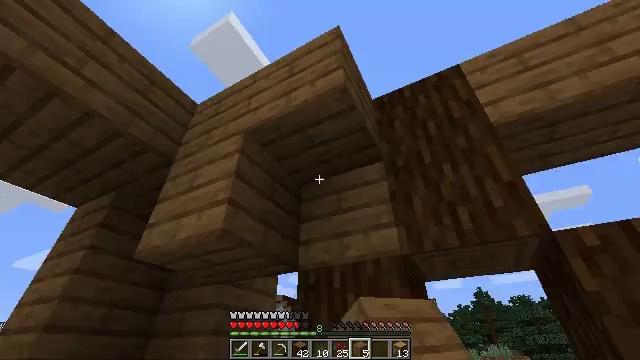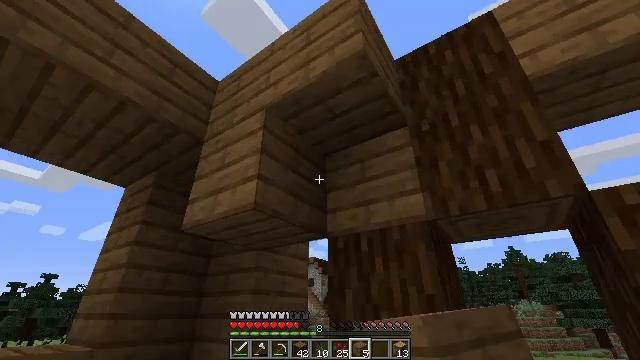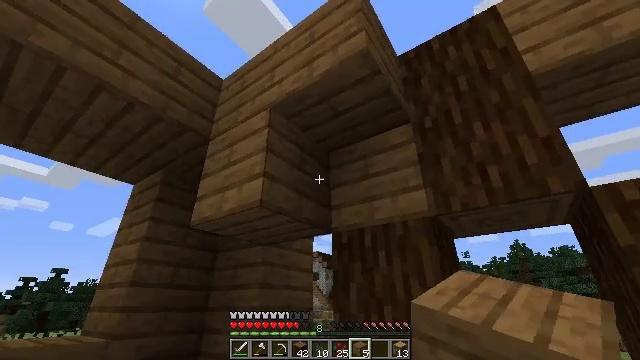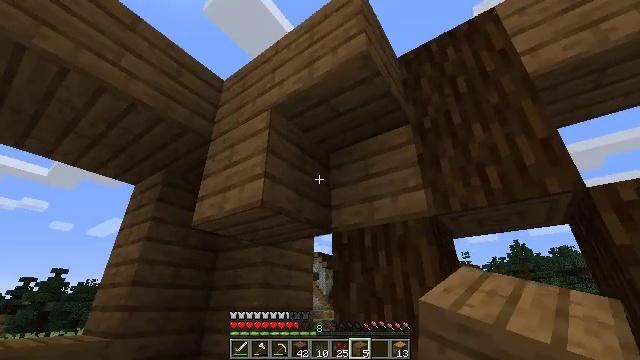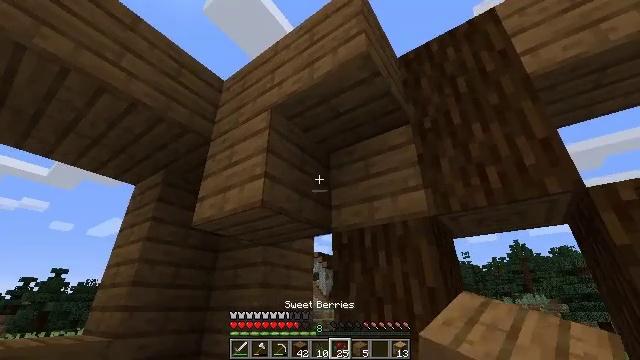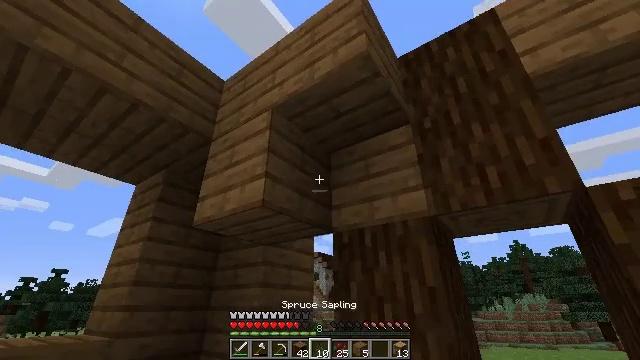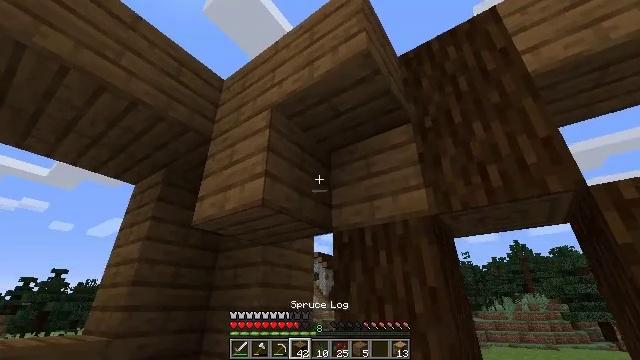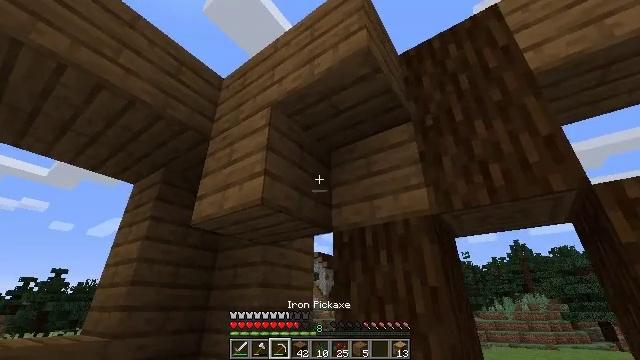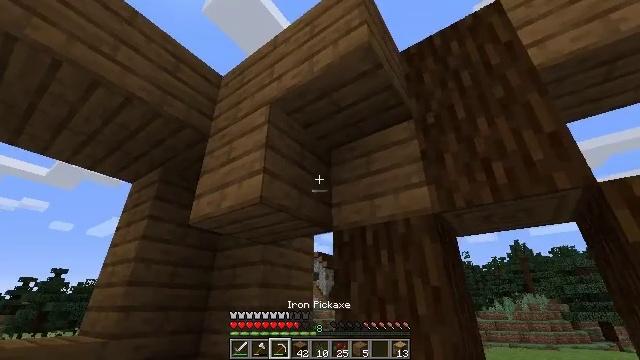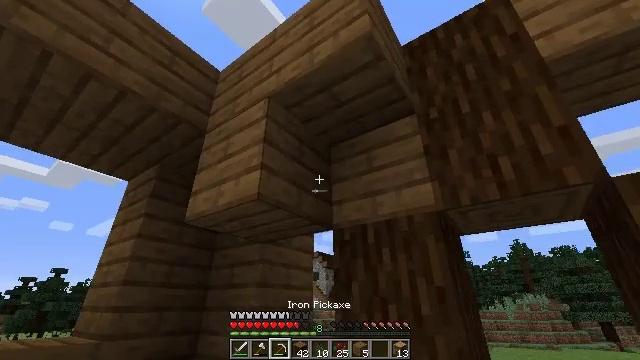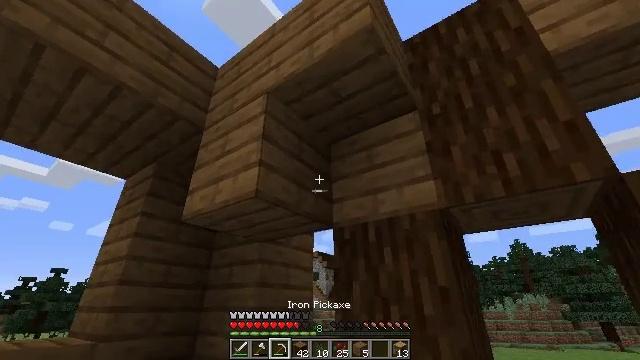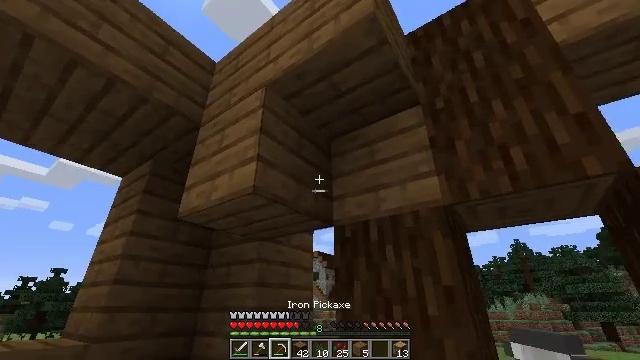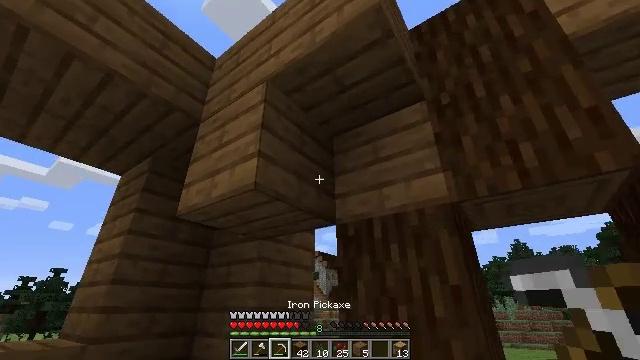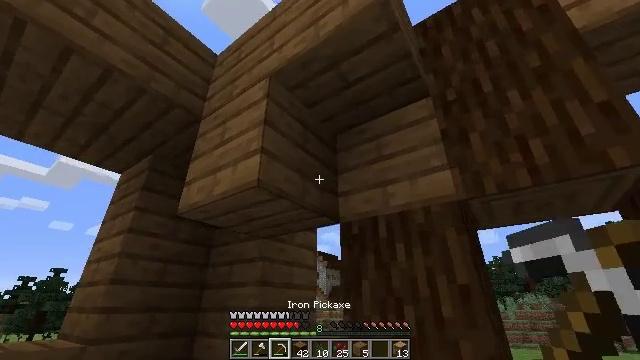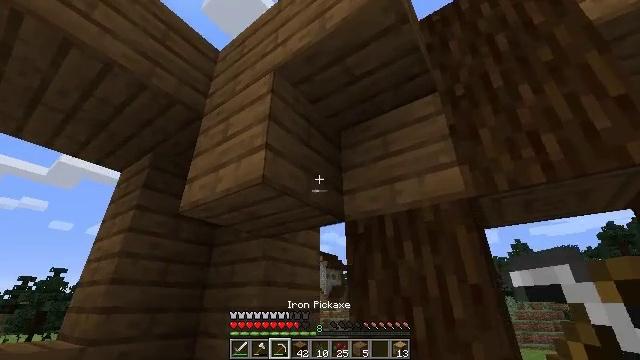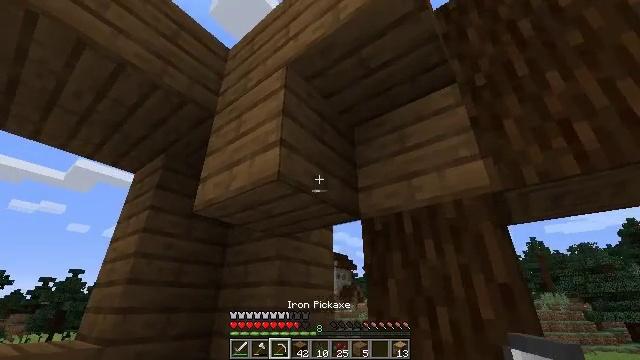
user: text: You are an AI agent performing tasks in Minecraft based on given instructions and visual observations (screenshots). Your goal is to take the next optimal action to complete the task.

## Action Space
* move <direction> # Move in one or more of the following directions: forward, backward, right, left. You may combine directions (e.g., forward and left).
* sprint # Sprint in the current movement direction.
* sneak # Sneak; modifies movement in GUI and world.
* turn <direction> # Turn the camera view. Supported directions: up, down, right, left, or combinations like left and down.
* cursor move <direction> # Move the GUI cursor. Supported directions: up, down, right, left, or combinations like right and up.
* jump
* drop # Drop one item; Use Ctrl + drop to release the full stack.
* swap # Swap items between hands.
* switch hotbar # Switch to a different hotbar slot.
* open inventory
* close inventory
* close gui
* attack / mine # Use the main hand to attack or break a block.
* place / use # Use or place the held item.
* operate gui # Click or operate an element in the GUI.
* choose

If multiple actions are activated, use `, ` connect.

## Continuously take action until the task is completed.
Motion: motion action
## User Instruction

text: Get spruce planks back into your inventory.
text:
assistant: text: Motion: move back, sneak, turn left and down
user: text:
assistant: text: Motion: sneak, turn down
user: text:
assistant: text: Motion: sneak
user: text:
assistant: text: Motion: sneak
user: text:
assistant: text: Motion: sneak
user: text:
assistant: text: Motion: move forward, sneak
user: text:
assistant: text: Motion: move forward, sneak
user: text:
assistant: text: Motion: move forward, sneak
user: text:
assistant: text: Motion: move forward, sneak
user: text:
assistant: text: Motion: move forward, sneak
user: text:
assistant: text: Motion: move forward, sneak
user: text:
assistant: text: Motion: move forward and move left, sneak
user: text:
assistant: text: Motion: move forward and move left, sneak
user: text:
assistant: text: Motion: move forward and move left, sneak
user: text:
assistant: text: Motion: move forward and move left, sneak, turn left
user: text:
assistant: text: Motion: move forward and move left, sneak
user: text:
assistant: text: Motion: move forward and move left, sneak
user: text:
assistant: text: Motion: move forward and move left, sneak
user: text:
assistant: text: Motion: move forward and move left, sneak
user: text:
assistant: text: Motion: move forward and move left, sneak, turn right and up
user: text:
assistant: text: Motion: move forward and move left, sneak, turn right, attack / mine
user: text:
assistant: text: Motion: move forward and move left, sneak, attack / mine
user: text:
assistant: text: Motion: move forward and move left, sneak, turn right and up, attack / mine
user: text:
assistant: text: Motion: move forward and move left, sneak, turn right and up, attack / mine
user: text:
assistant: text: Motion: move forward and move left, sneak, attack / mine
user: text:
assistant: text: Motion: move forward, sneak, attack / mine
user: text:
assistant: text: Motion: move forward, sneak, attack / mine
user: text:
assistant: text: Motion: move forward, sneak, attack / mine
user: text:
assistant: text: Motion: move forward, sneak, turn up, attack / mine
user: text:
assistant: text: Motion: move forward, sneak, attack / mine